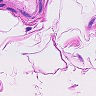
Metastatic tissue present: no